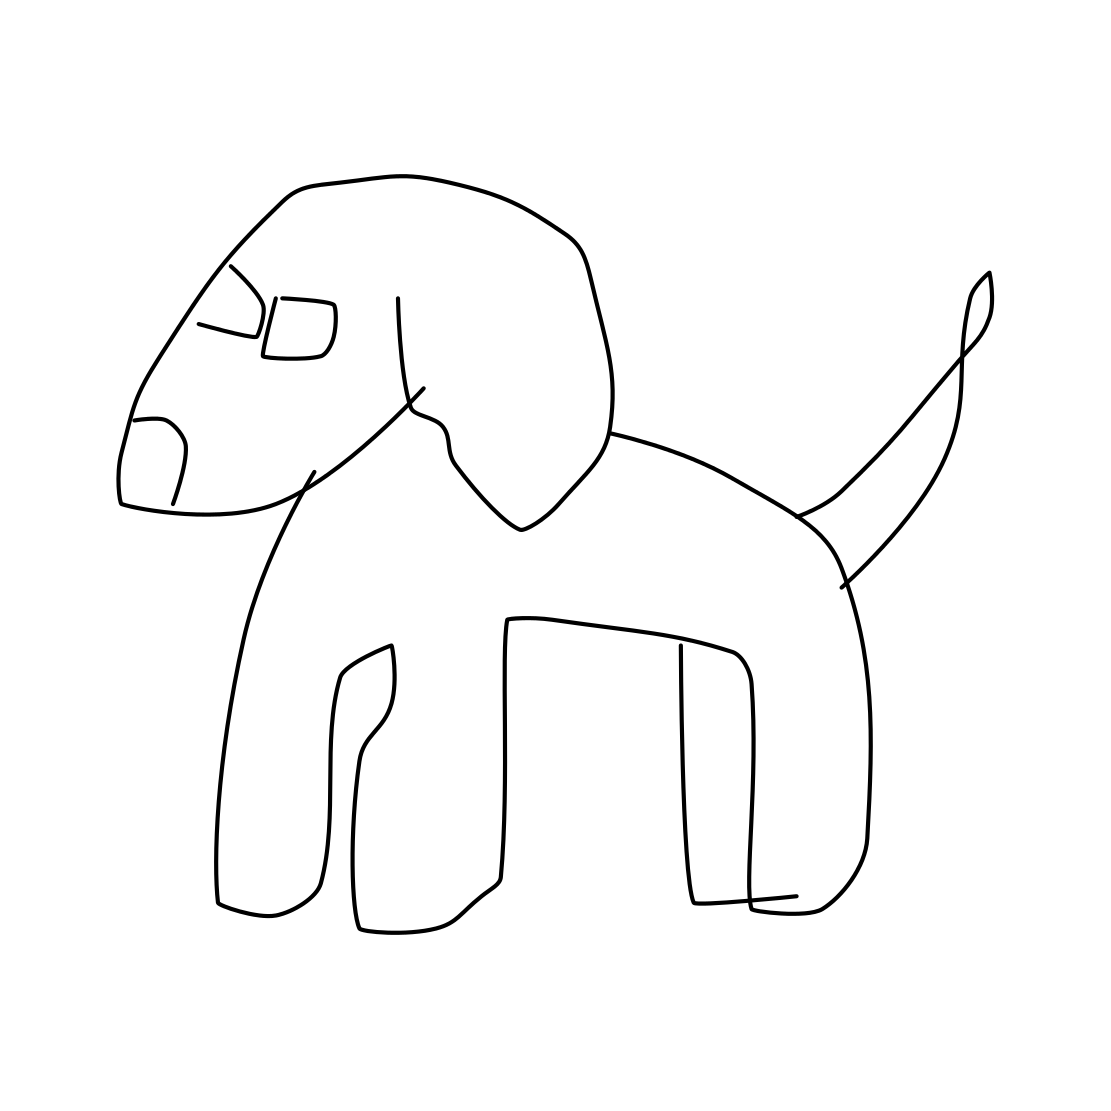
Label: dog